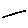
Label: line